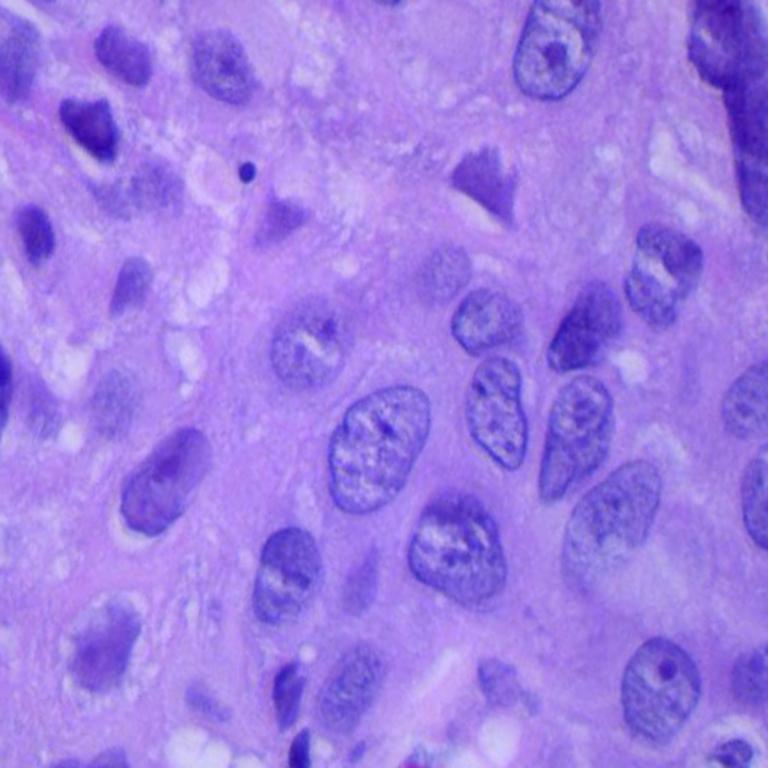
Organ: lung
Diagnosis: squamous carcinomas